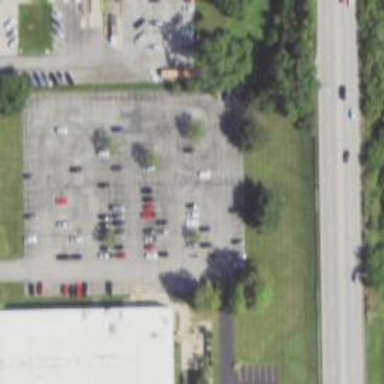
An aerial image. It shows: Parking area with surface.